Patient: sex M, age 68
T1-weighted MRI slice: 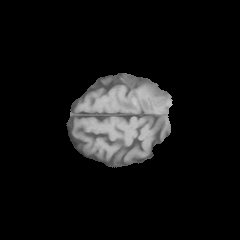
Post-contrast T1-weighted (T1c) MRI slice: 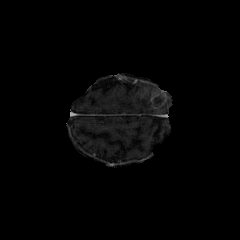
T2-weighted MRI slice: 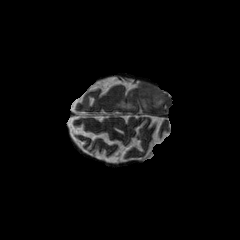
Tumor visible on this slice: yes
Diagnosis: Glioblastoma, IDH-wildtype
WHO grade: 4